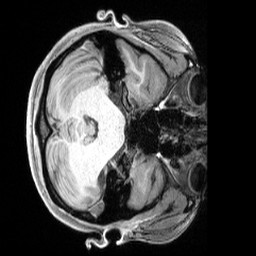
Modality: T1w
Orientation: axial
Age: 23
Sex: female
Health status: healthy
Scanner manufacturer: siemens
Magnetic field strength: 3 T
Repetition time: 2.4 s
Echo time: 0.00222 s